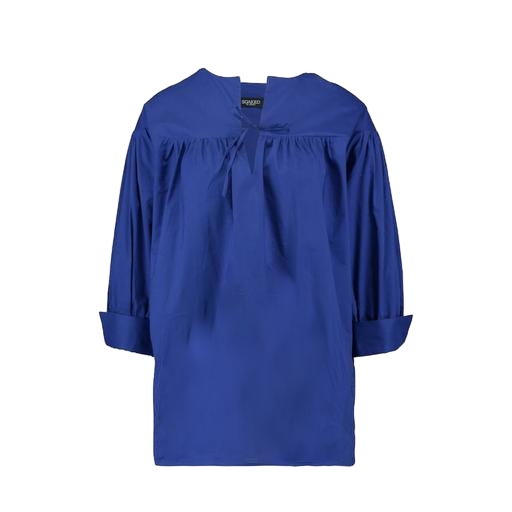
blue three-quarter-sleeve shirt, blue sofie dhoore blouse, pleat-neck top, white background